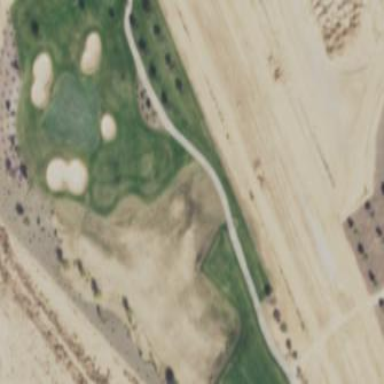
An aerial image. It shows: Rough grass surface on golf course.